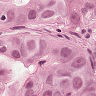
Metastatic tissue present: yes